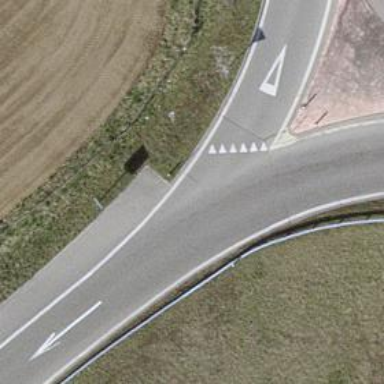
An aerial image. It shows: Road with "give way" sign.